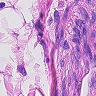
Metastatic tissue present: yes